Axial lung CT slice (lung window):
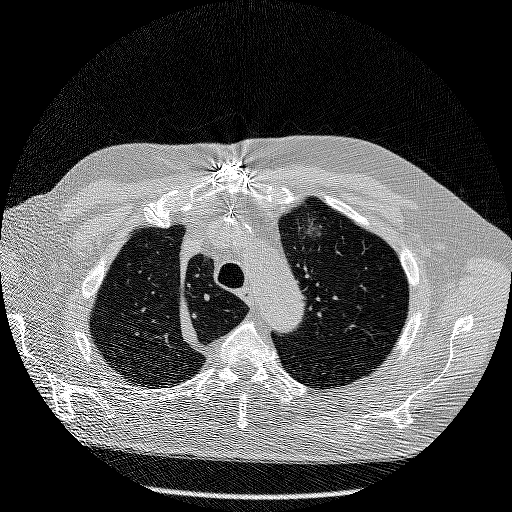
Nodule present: no